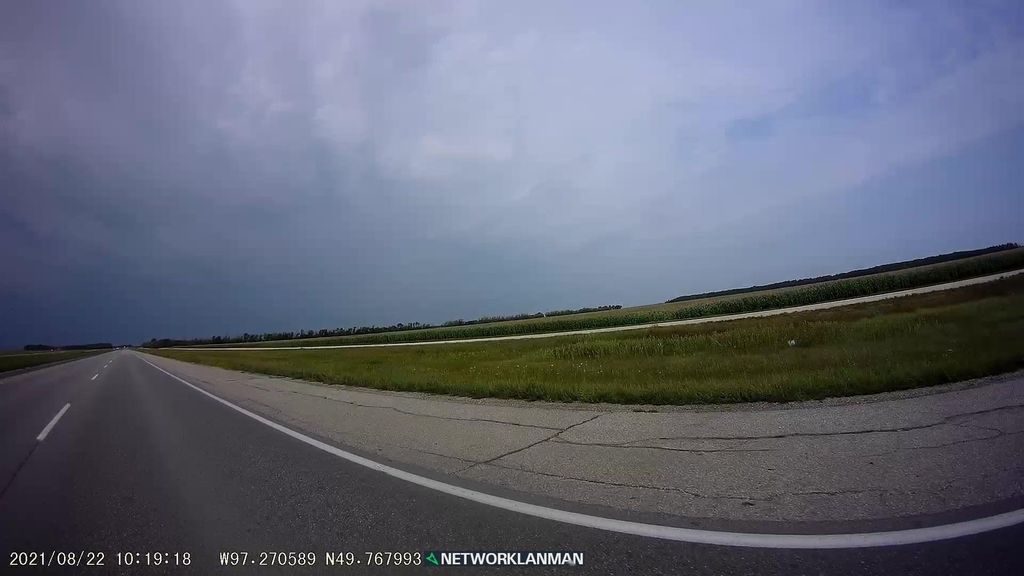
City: winnipeg